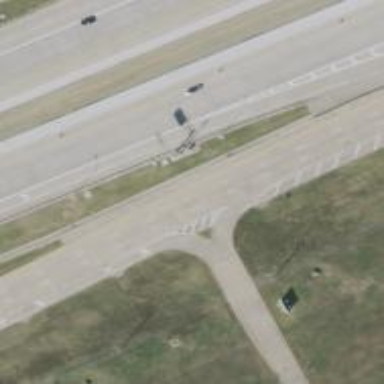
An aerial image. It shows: Secondary road with frontage road alongside.